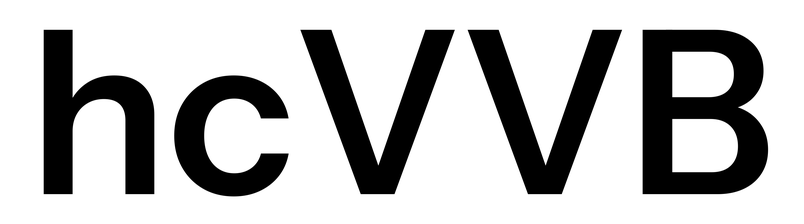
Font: InstrumentSans_SemiBold